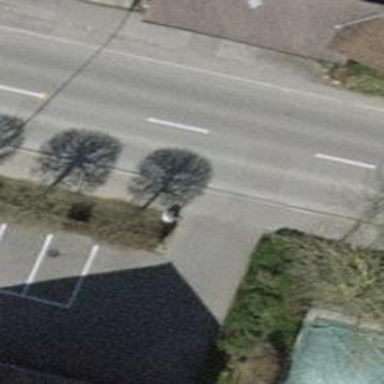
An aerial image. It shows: Tertiary road with asphalt surface.